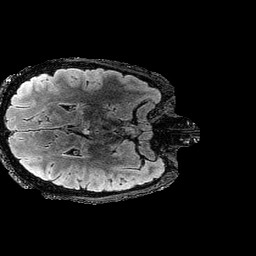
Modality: FLAIR
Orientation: axial
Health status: ill
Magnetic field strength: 3 T